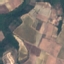
Land use / land cover class: PermanentCrop